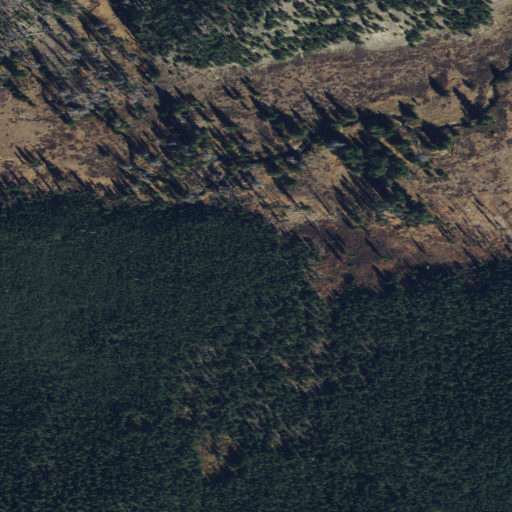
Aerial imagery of plain(s) in Idaho named Lower Meadow containing evergreen forest, shrub, woody wetlands, and grassland